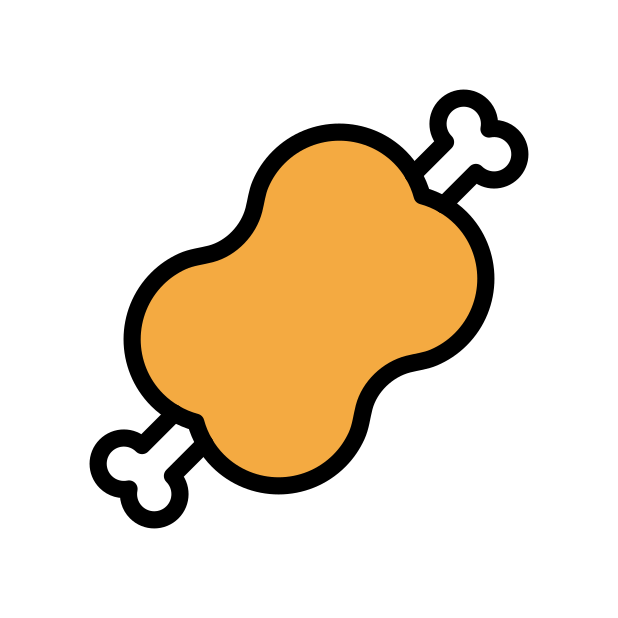
meat on bone